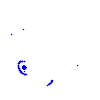
Particle: kaon